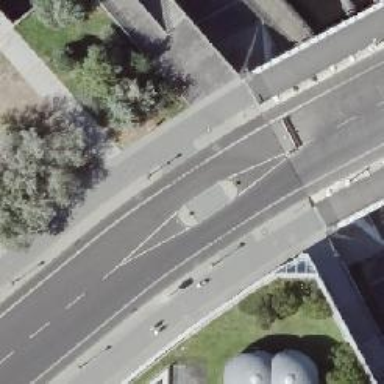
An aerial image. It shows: Unmarked footway crossing with traffic island.